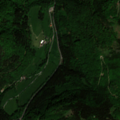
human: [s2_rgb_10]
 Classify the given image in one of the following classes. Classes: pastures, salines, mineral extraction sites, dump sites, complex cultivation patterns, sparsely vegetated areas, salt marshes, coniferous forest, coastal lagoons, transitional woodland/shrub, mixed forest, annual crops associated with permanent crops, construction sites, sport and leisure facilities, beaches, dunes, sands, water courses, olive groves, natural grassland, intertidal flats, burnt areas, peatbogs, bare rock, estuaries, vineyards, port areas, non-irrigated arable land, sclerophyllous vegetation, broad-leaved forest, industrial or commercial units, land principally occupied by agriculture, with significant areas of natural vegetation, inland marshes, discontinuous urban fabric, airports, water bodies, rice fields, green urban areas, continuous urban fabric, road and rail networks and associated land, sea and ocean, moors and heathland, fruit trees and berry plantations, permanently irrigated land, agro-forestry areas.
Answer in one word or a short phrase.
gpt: pastures, broad-leaved forest, coniferous forest, mixed forest